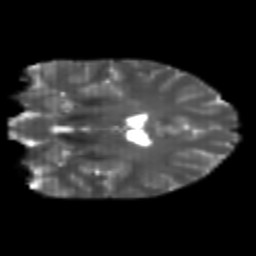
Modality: T2w
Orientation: coronal
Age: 24
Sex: female
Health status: healthy
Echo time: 0.074 s